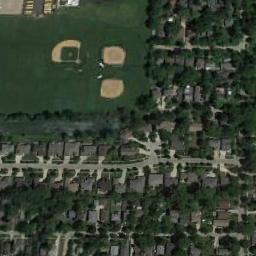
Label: baseball_diamond